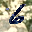
Label: 6